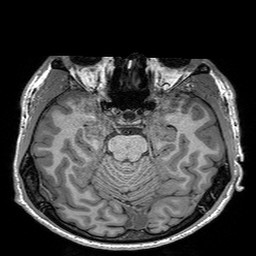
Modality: T1w
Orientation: coronal
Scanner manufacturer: siemens
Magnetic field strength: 3 T
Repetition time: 2.3 s
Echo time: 0.00298 s